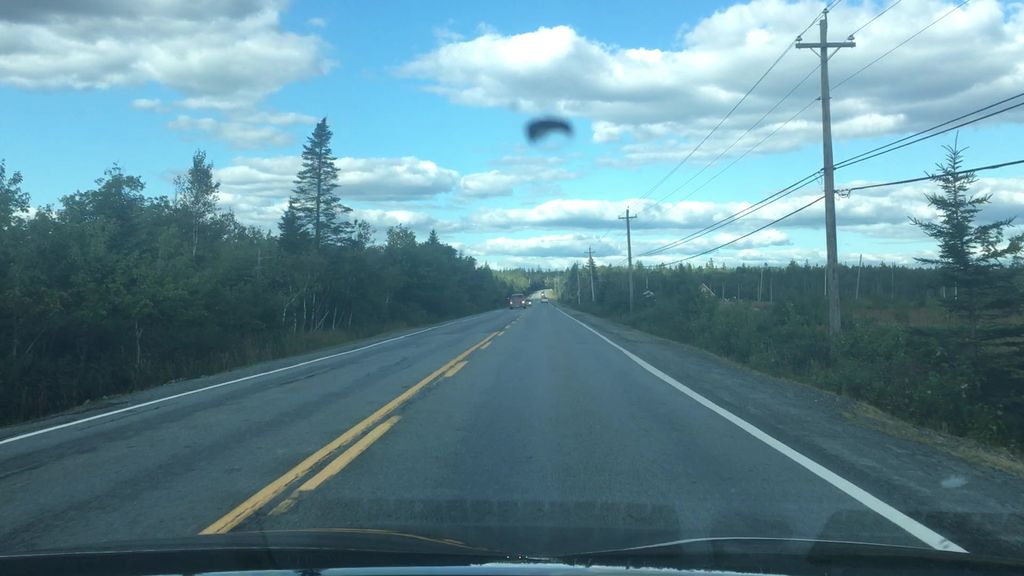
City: halifax